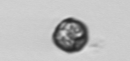
Label: Dinophyceae